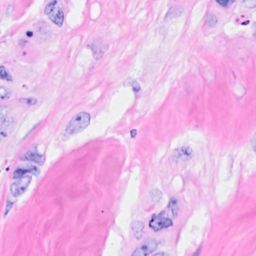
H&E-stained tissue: Breast